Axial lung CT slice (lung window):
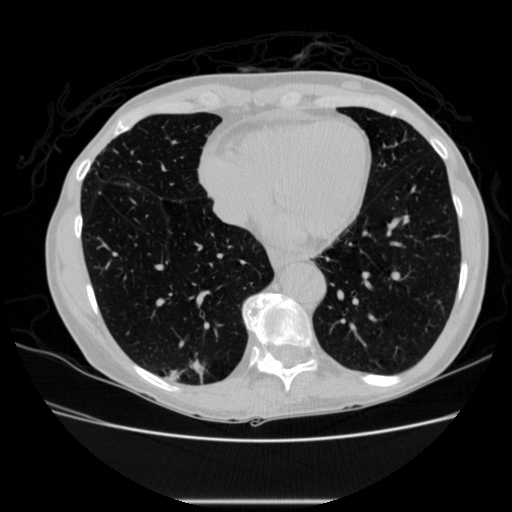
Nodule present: no